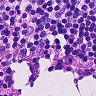
Metastatic tissue present: no